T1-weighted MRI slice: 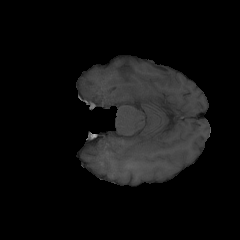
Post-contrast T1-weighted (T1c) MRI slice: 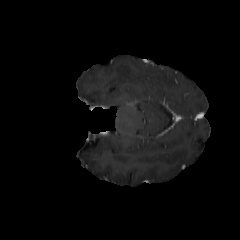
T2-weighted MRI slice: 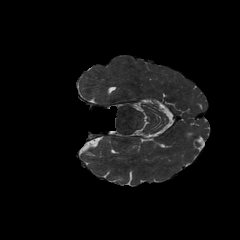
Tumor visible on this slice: no